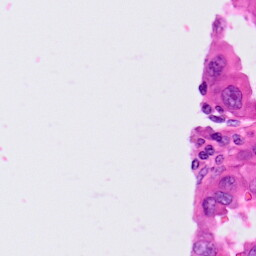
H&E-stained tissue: Lung